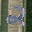
Label: 2